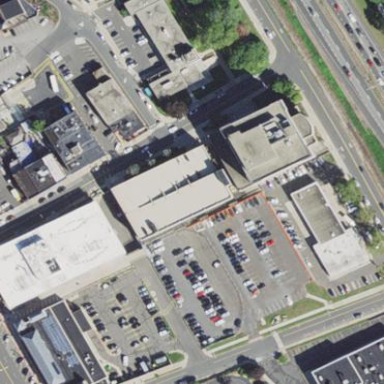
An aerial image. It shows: Multi-storey parking building.